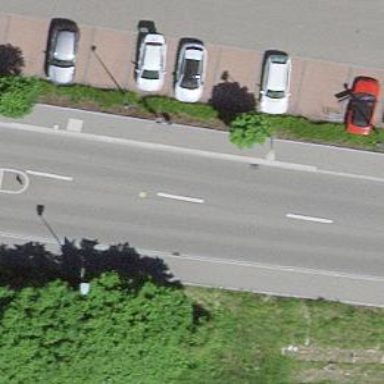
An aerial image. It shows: Bus stop with platform for public transport.